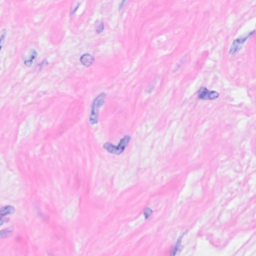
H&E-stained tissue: Breast